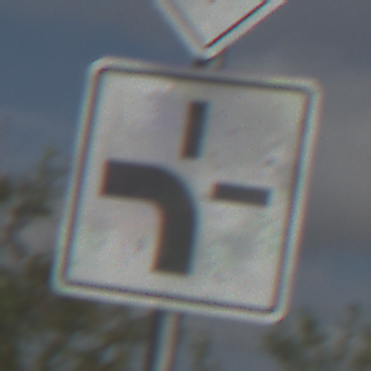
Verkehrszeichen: VerlaufVorfahrtsstrasse1
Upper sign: Vorfahrtsstrasse
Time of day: MorningAfternoon
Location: Outdoor (Nature)
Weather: PartlyCloudy
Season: NotSpecified
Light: Natural